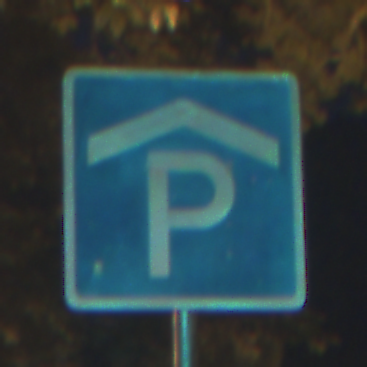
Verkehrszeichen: Parkhaus
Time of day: Night
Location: Outdoor (Urban)
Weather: PartlyCloudy
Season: NotSpecified
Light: Artificial